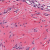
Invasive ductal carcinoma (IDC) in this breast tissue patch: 0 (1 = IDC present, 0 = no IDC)